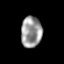
Tissue: prostate
Cell type: Myeloid cells
Senescence score: 0.7229
Nuclear area (px): 633
Mean DAPI intensity: 152.938